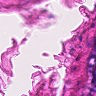
Metastatic tissue present: no